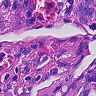
Metastatic tissue present: yes